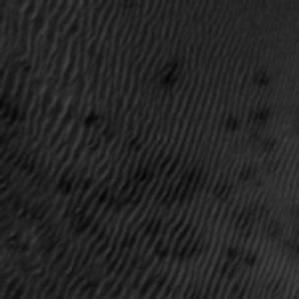
Label: frost